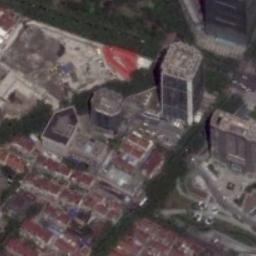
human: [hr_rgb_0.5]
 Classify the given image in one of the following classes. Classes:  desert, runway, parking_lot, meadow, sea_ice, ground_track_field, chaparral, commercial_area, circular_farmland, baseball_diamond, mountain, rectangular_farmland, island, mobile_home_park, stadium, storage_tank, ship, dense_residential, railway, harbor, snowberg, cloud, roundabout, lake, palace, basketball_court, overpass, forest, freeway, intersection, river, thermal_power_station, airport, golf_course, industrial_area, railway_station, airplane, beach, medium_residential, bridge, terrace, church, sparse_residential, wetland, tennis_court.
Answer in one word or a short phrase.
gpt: commercial_area